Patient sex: F
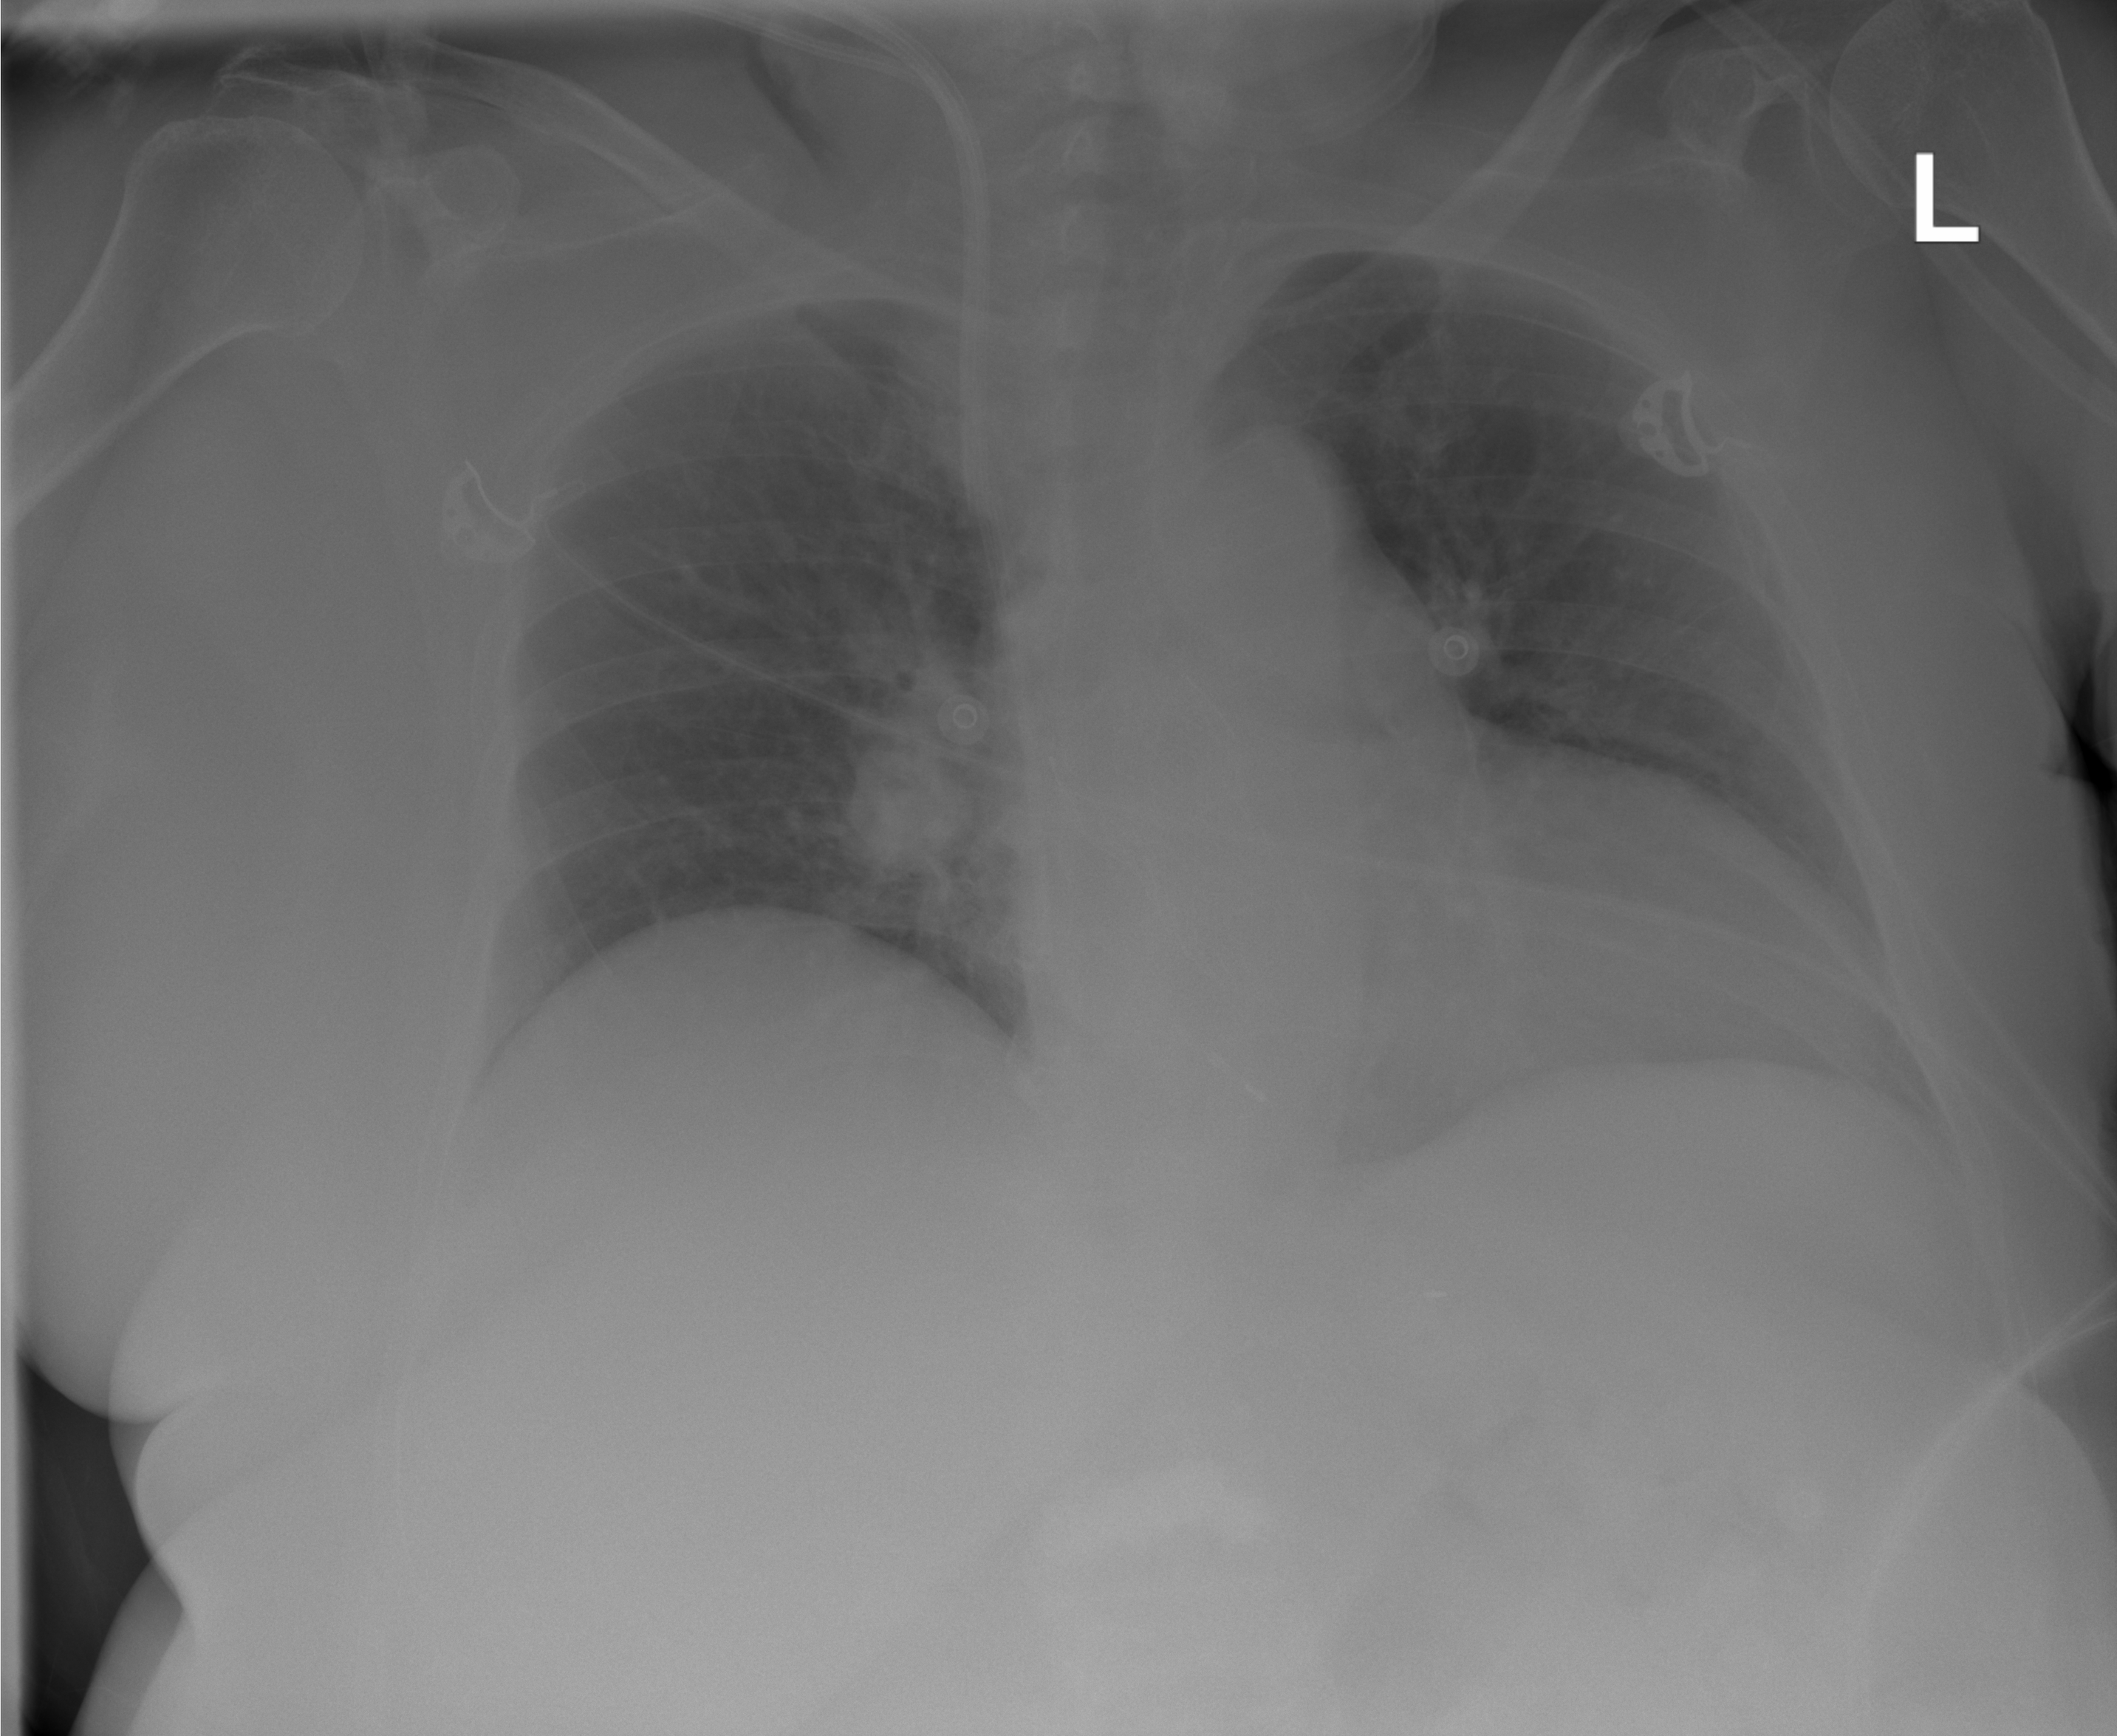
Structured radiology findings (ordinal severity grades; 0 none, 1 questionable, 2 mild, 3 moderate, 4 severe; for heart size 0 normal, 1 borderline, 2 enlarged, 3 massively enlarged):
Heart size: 2
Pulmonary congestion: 3
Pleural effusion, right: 0
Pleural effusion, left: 0
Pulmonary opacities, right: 0
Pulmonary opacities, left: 0
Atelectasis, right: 0
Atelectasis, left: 0